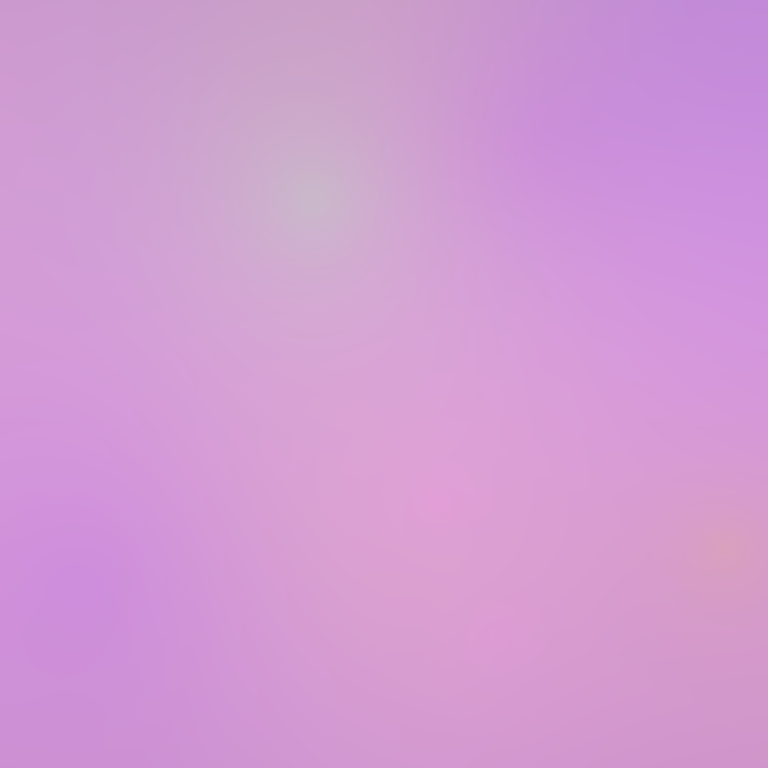
Abstract light effect, smooth gradient from soft lavender to pale pink, serene atmosphere, diffuse glow, no room, no furniture, no objects.